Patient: sex M, age 76
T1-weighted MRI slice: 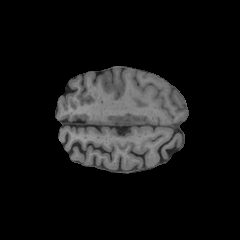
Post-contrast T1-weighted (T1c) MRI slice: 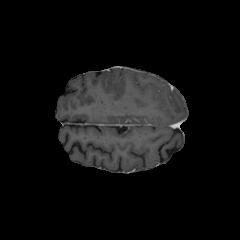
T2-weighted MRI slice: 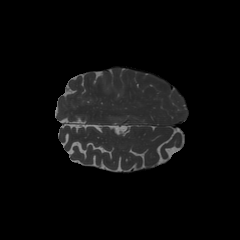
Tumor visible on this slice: no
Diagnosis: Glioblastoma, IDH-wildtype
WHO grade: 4